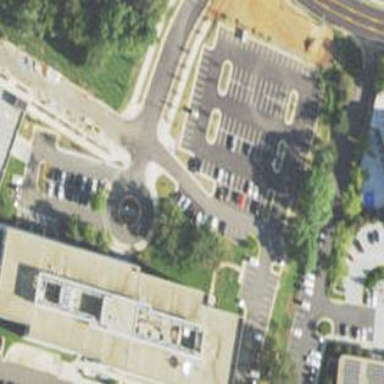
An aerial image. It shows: Office building.